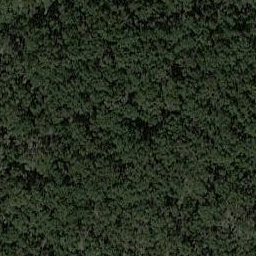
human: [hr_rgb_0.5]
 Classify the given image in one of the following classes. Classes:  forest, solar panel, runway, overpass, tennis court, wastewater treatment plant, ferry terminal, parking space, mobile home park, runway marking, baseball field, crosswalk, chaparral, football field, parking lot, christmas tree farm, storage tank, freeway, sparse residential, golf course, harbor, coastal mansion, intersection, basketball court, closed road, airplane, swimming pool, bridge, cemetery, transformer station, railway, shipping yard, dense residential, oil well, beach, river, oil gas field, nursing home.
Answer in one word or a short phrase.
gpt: forest